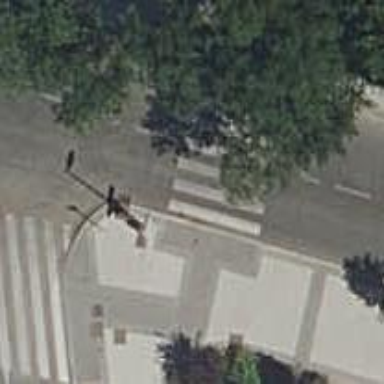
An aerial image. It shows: Uncontrolled zebra crossing on the road.